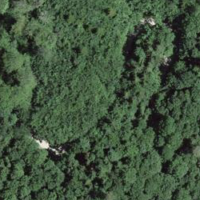
EUNIS habitat code: 41
Species observed at this site:
Cardamine heptaphylla